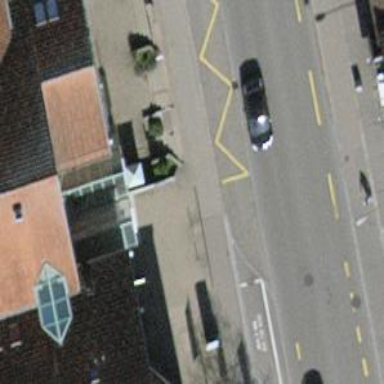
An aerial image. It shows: Bus stop with platform for public transport.